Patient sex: F
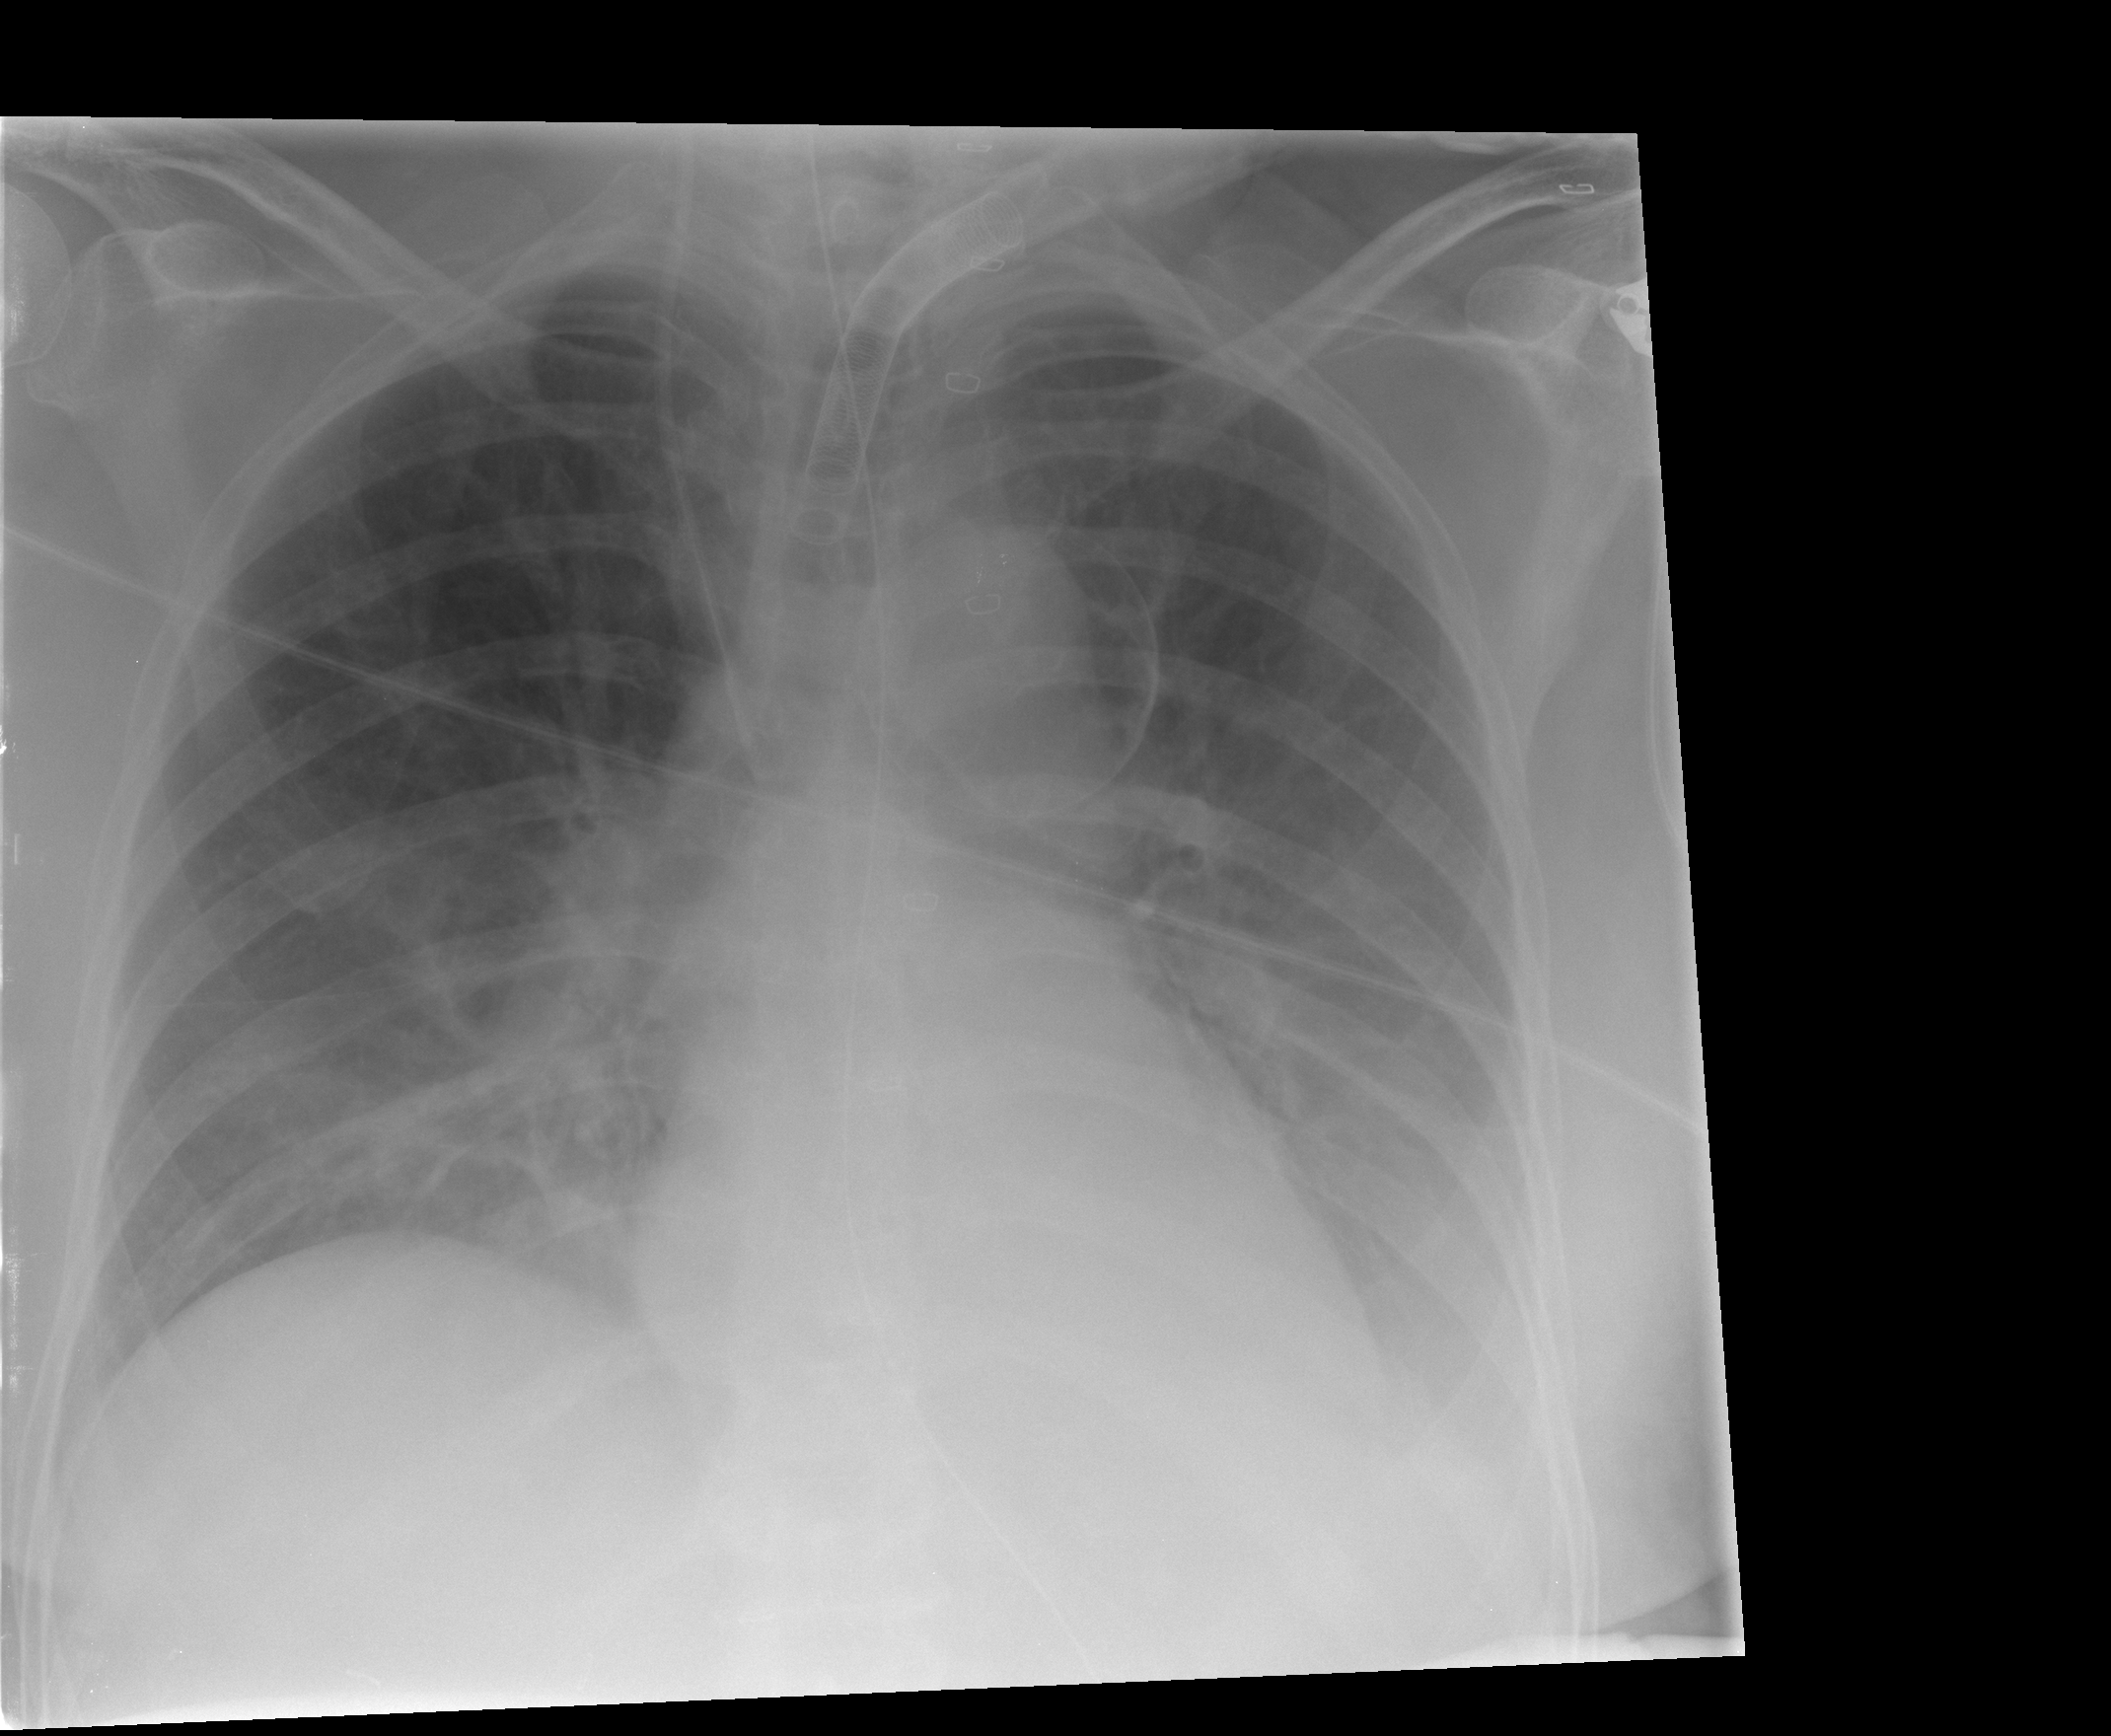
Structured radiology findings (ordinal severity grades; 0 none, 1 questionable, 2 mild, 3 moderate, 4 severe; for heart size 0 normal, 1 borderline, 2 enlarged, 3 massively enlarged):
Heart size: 0
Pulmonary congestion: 2
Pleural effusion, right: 0
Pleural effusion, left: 2
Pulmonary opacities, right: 0
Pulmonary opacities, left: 0
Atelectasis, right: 0
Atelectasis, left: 0